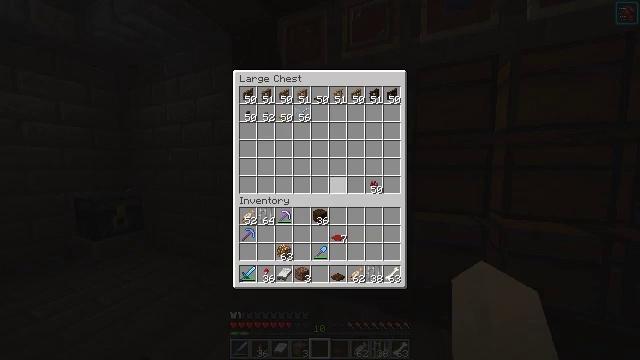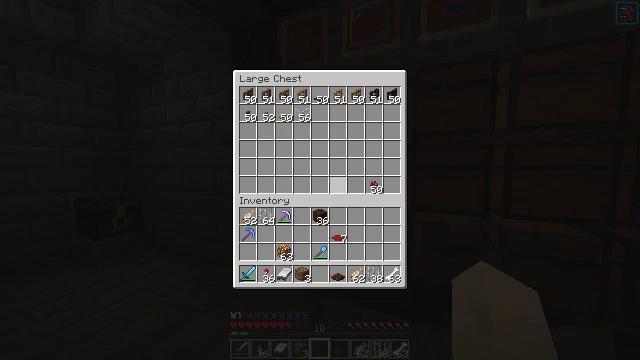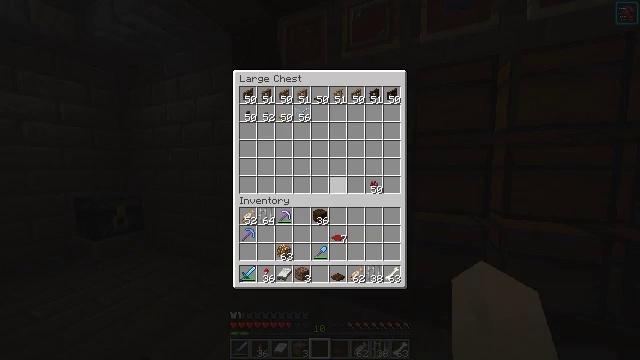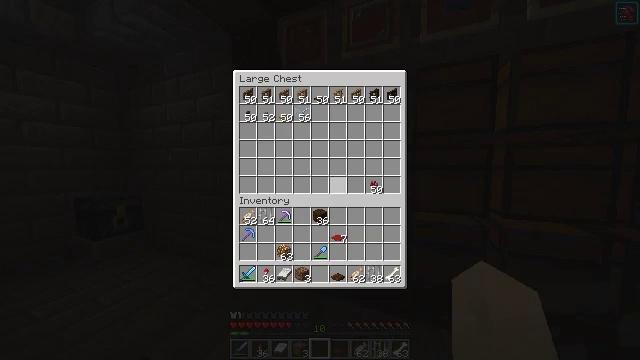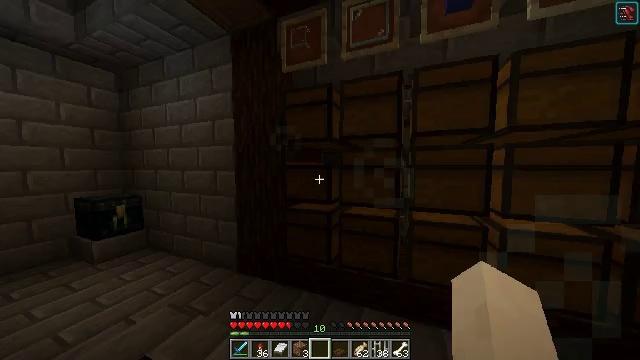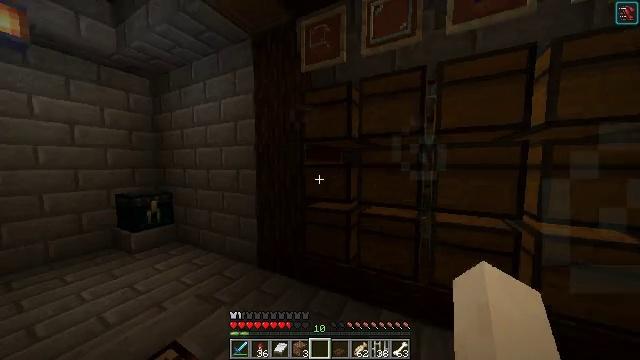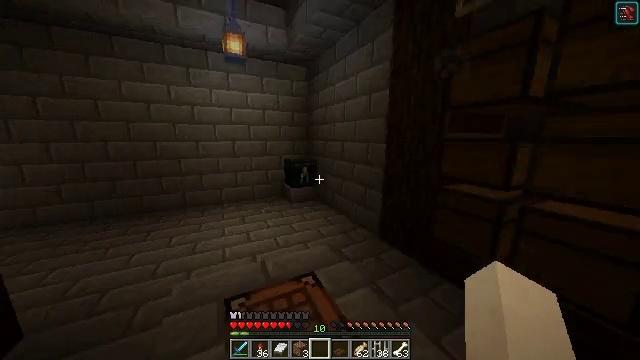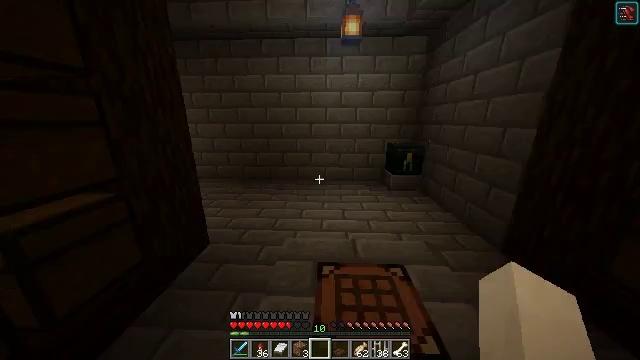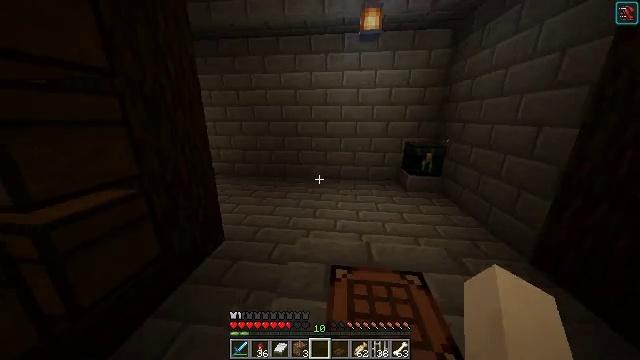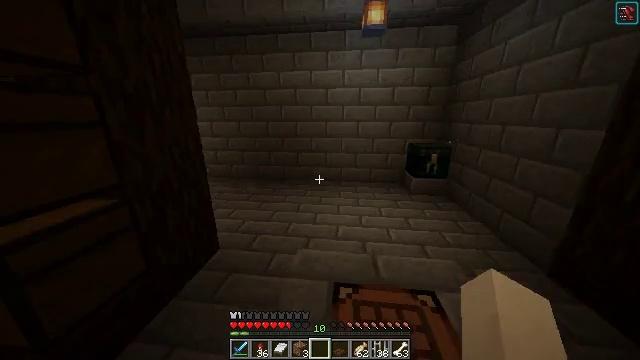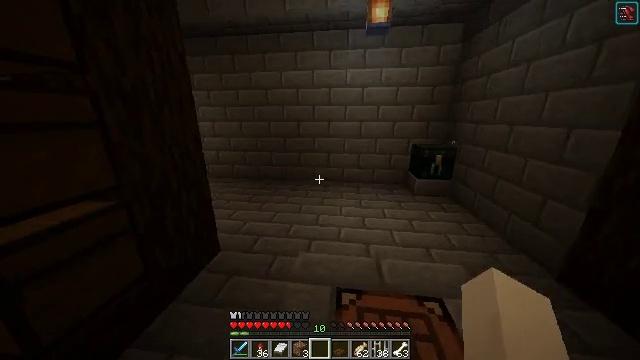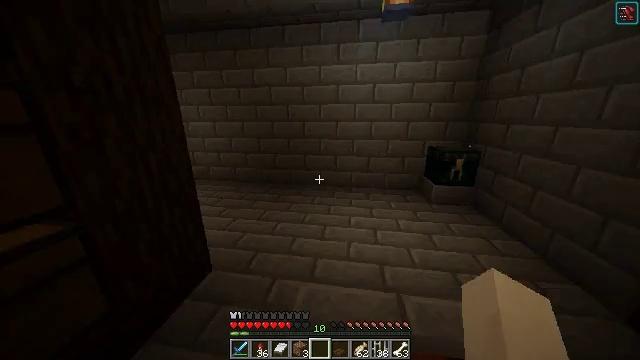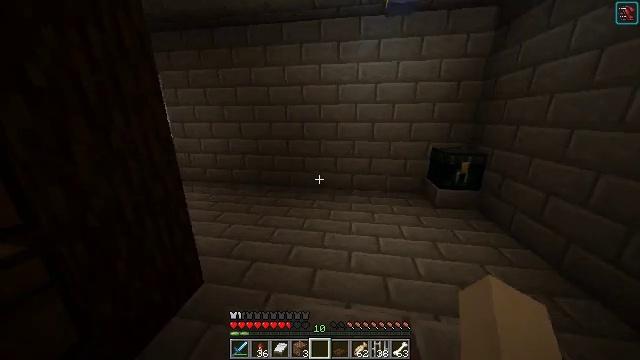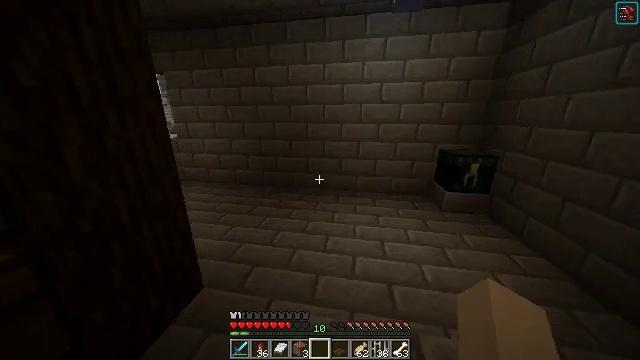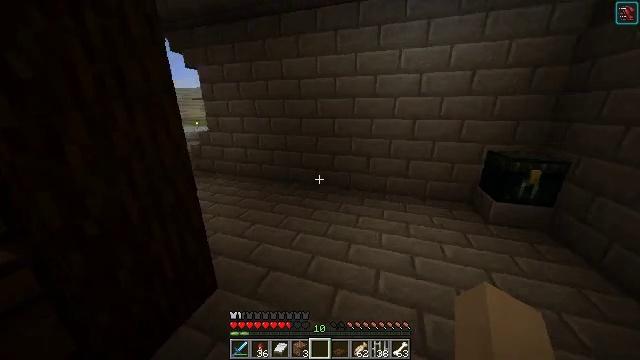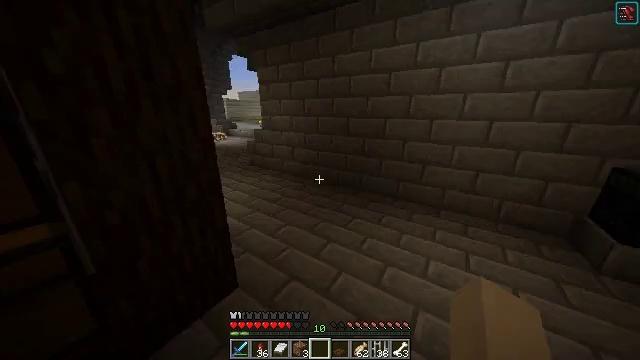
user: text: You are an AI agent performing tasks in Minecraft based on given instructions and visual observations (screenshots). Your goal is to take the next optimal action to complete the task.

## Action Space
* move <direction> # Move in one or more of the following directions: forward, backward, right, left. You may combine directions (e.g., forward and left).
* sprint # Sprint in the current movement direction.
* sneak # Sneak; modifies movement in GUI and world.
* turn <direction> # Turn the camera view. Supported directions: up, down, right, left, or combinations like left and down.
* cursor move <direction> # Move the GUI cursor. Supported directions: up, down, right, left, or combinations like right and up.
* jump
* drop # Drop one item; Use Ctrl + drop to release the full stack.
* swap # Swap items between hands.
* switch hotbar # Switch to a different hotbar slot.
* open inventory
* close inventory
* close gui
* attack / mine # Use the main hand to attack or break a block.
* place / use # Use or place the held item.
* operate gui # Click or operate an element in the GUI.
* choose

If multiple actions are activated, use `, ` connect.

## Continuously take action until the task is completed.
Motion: motion action
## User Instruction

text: Remove kelp and place it on the ground.
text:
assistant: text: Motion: no_op
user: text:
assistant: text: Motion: no_op
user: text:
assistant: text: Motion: no_op
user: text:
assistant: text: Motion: close inventory
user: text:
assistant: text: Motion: turn left, close inventory
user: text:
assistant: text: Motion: turn left and down
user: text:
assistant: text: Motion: turn left and down
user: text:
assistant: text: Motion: move forward, turn left
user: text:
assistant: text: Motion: move forward
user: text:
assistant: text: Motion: move forward
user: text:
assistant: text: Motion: move forward, turn left
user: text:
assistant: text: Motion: move forward
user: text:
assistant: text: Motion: move forward, turn left
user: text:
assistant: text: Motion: move forward and move right, turn left and down
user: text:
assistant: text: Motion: move forward and move right, turn left
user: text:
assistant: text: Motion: move forward and move right, turn left and down
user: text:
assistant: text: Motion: move forward and move right, turn left and down
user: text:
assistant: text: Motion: move forward and move right, turn left and up
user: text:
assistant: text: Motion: move forward
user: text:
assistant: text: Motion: move forward and move right
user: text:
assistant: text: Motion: move forward and move right, turn left and down
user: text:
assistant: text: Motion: move forward and move right
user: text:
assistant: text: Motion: turn left and up
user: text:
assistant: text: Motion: turn left and up
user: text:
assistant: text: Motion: move forward
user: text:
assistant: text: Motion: move forward
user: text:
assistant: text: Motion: no_op
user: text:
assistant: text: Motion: move forward
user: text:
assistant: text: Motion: move forward
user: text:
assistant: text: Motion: move forward